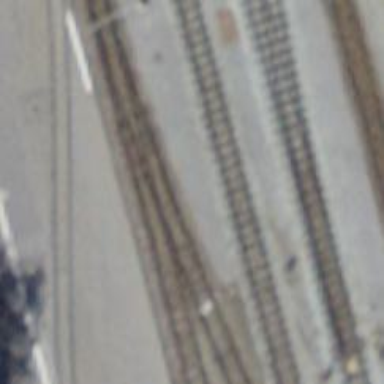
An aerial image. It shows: Narrow-gauge railway siding with electrified contact line. The siding has one track.